Question: Hi I'm just starting to learn about LibGDX and I was wondering how to draw an actual circle.
I'm using a orthographic camera object and shape renderer but whenever I draw a circle it's more of an ellipse
'''
@Override //Circle paint function
public void paint(OrthographicCamera camera) {
renderer.setProjectionMatrix(camera.combined);
renderer.begin(ShapeType.Filled);
renderer.setColor(Color.CYAN);
renderer.scale(1f, 1f, 1f);
renderer.circle(getX(), getY(), getSize());
renderer.end();
}
//How I initialize the camera
camera = new OrthographicCamera(500, 500);
'''
How it ends up looking:

I mean I don't know about you, but I don't think that'
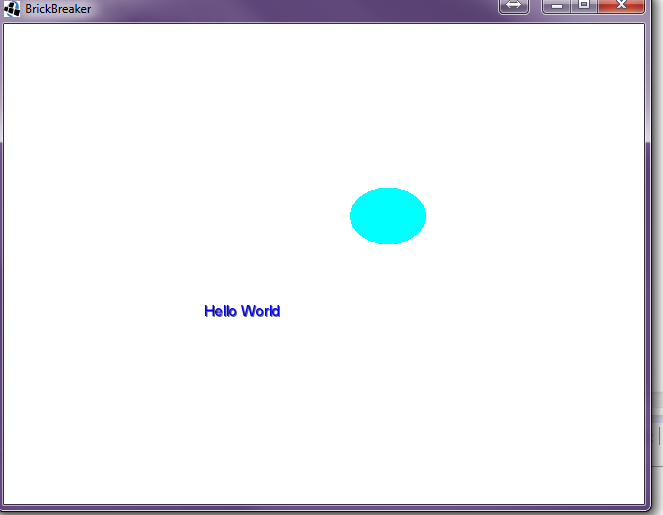
Answer: Your orthographic camera ratio should be the same as the viewport ratio, otherwise perspective gets skewed as you've observed. If your viewport is 1.3 ratio (it looks like it is), the ratio of your camera should be the same.
Try: 'camera = new OrthographicCamera(650, 500);'